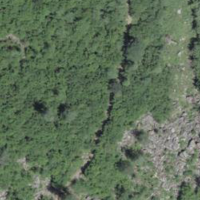
EUNIS habitat code: 32
Species observed at this site:
Melanargia galathea